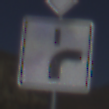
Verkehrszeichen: VerlaufVorfahrtsstrasse8
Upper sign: Vorfahrtsstrasse
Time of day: MorningAfternoon
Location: Outdoor (Nature)
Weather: Clear
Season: NotSpecified
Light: Natural